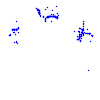
Particle: pion